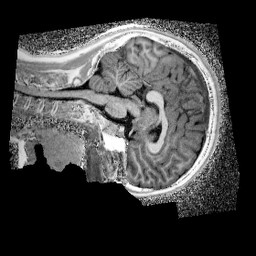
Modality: UNIT1_denoised
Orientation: sagittal
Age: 13
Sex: female
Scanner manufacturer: siemens
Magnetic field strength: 3 T
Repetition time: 4 s
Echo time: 0.00299 s